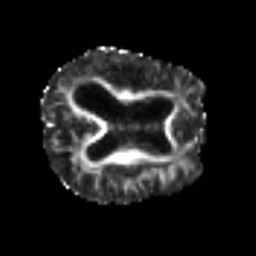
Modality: FA
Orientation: axial
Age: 80
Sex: male
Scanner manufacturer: siemens
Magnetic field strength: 3 T
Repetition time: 6.1 s
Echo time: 0.101 s